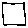
Label: square